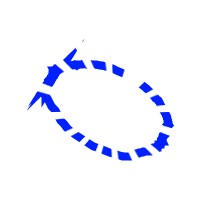
Shape: circle